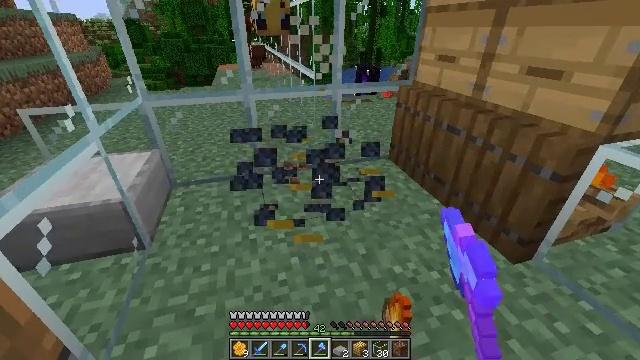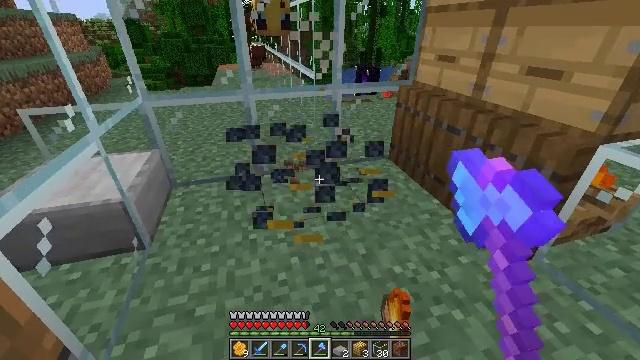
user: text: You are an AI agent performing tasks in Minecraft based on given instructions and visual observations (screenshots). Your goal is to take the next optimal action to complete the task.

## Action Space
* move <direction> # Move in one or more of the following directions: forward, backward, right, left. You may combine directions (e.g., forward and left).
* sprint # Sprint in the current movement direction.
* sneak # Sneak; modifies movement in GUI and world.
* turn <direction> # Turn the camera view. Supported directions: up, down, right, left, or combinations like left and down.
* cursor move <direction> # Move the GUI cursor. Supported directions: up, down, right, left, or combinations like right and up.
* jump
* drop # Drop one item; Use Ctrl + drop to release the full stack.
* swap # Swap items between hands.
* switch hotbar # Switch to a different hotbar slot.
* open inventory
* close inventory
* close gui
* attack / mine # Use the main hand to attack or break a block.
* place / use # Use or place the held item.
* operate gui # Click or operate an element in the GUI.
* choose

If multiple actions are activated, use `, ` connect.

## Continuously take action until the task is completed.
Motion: motion action
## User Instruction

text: Break the campfire to put it in your inventory.
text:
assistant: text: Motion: attack / mine
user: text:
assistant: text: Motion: attack / mine